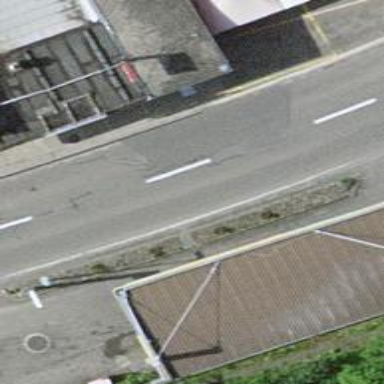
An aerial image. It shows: Fuel station.